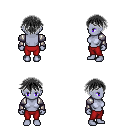
a pixel art fantasy rpg character, female body template, dark elf, purple skin, steel arm armor, red pants, gray short bangs hairstyle, four views (front, back, left, right), 2x2 character sprite sheet, small pixel art, hard edges, no anti-aliasing